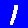
Digit: 1